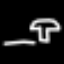
Label: mushroom